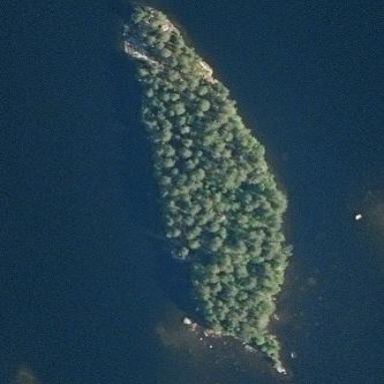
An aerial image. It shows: Island.